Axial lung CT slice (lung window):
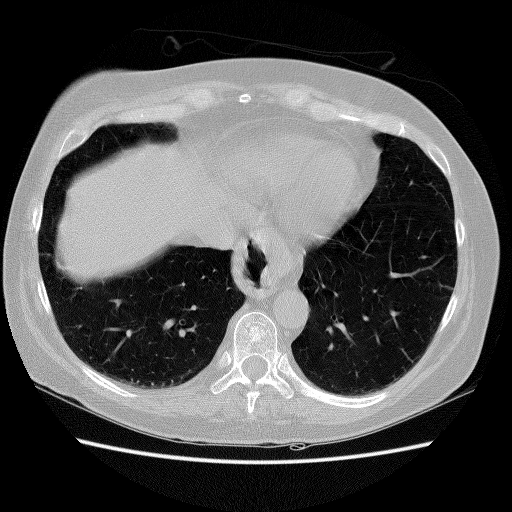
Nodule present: no